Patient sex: M
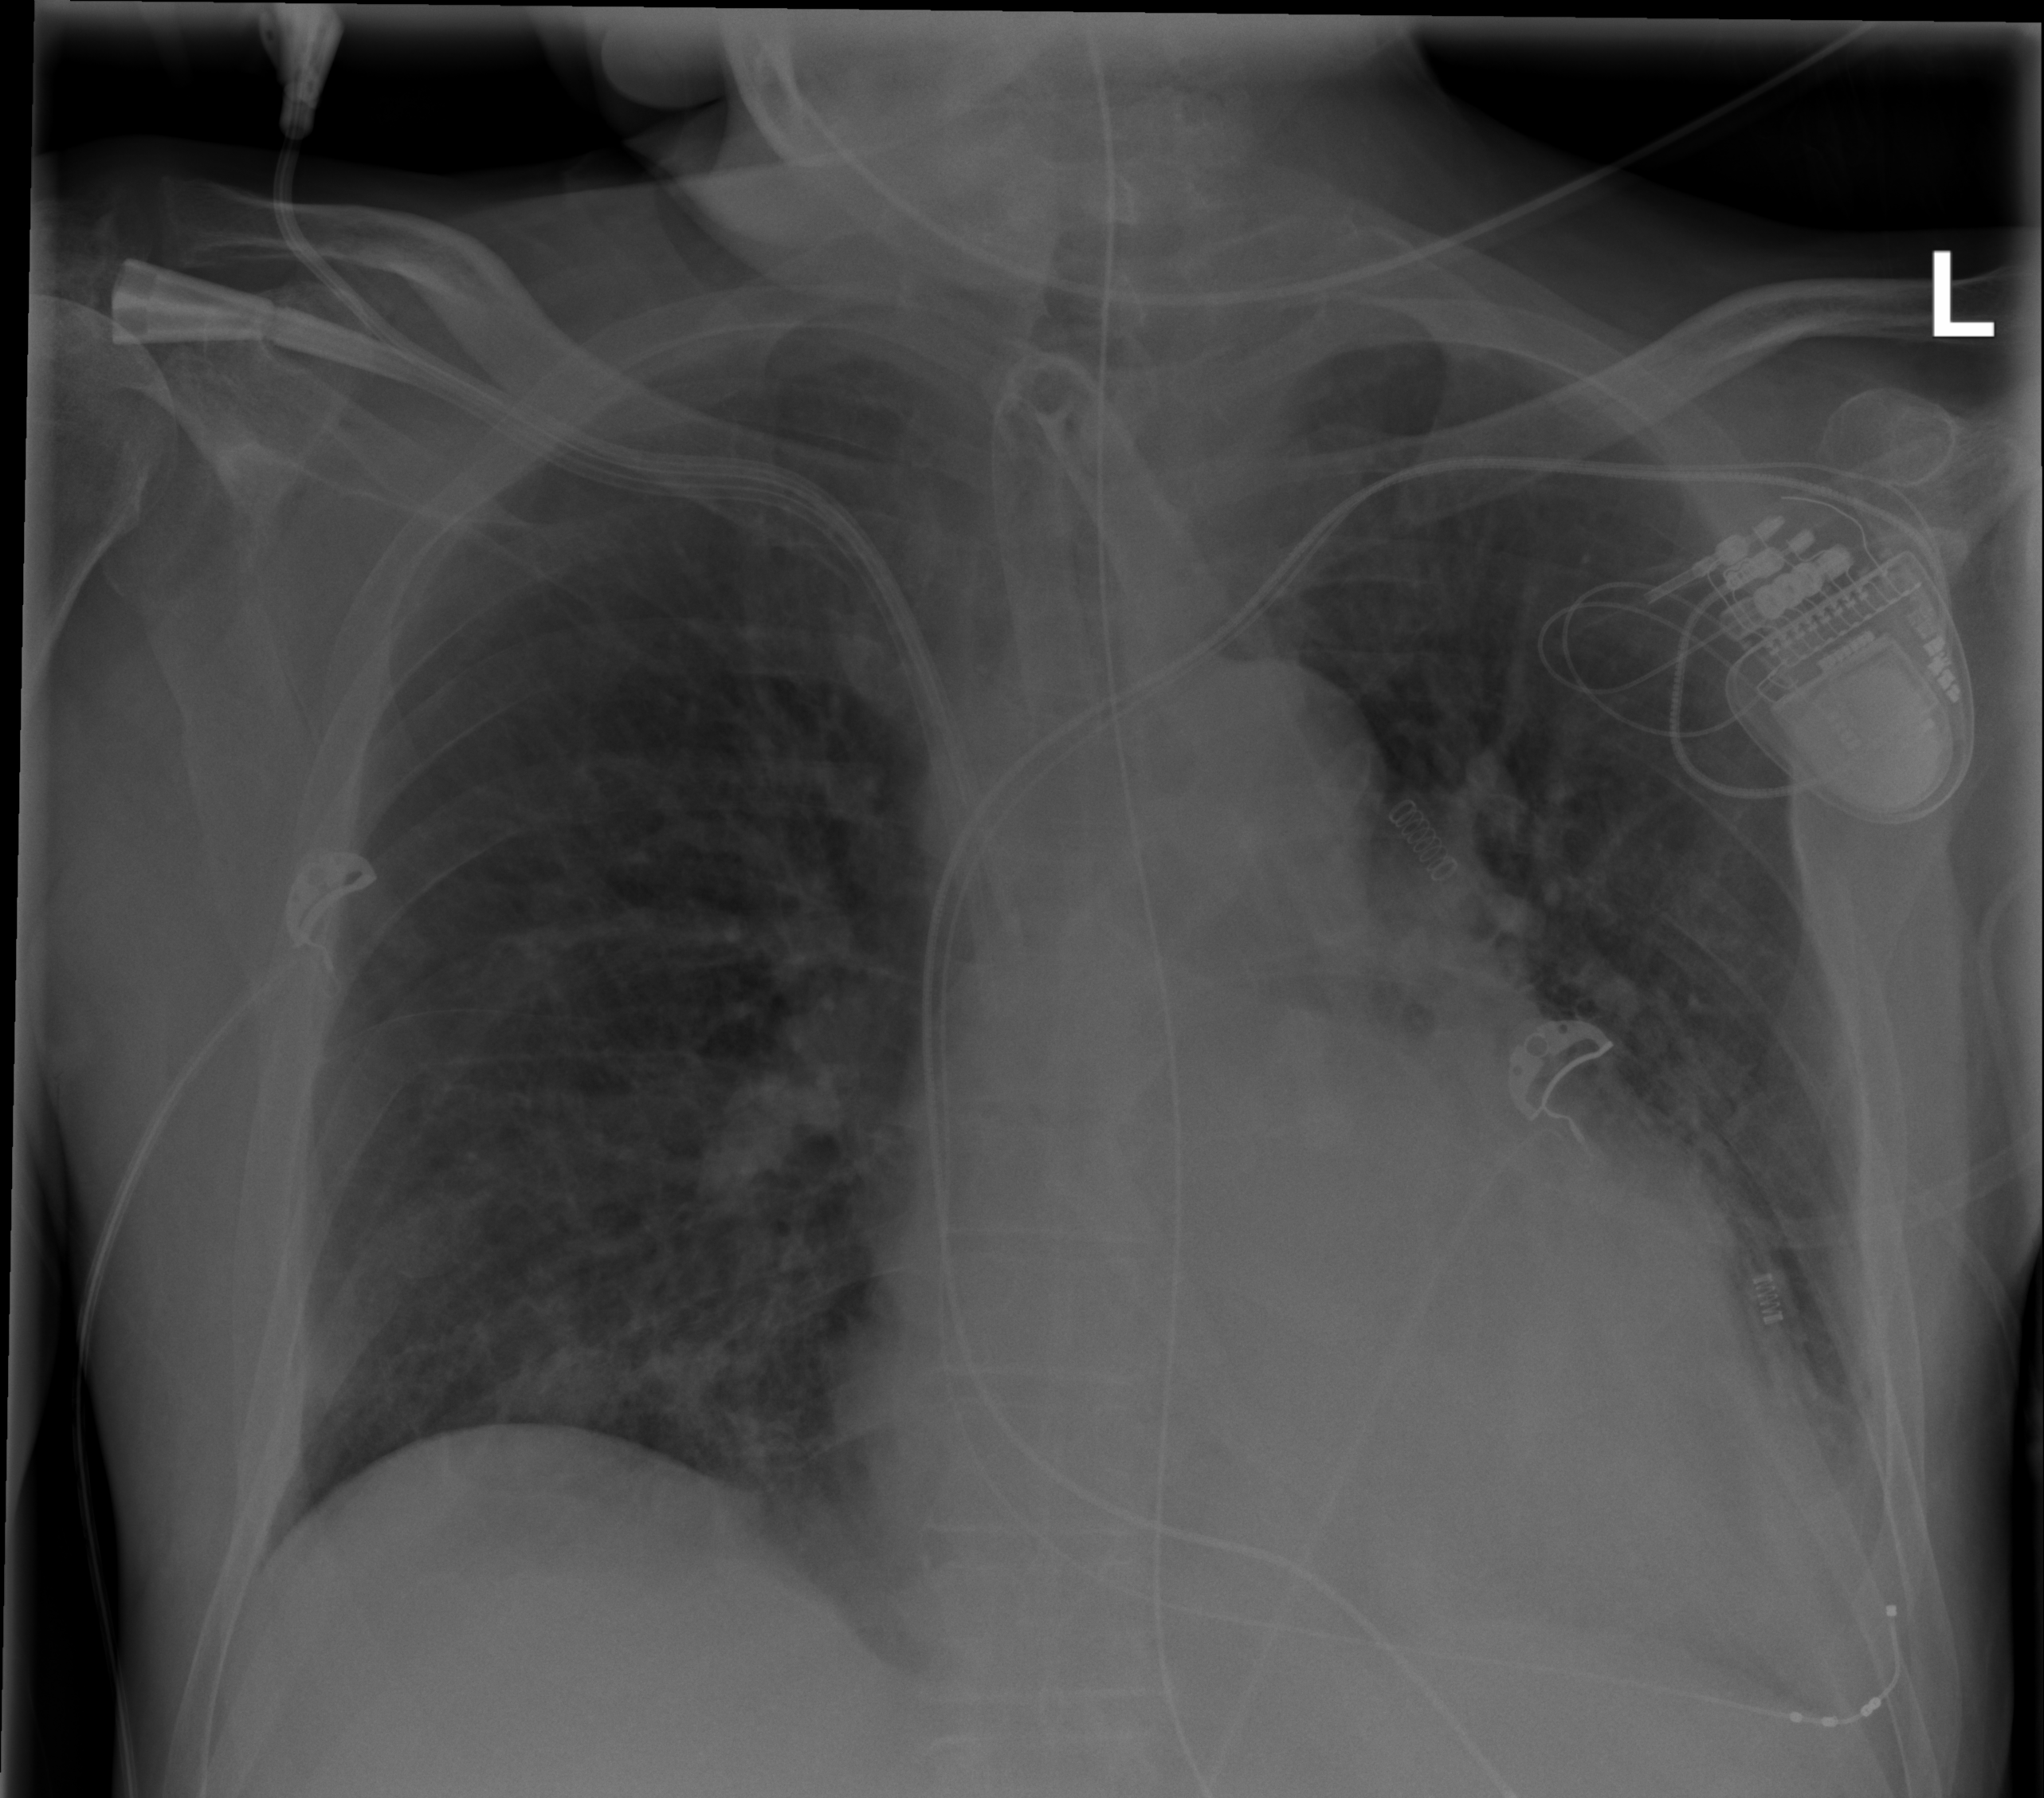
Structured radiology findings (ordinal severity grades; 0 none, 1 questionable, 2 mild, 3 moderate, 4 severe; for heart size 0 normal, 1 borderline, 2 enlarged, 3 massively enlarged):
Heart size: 2
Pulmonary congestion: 2
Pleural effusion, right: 0
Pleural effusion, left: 2
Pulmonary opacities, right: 2
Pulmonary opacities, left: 2
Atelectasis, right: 2
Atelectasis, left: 2